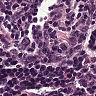
Metastatic tissue present: no